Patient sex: M
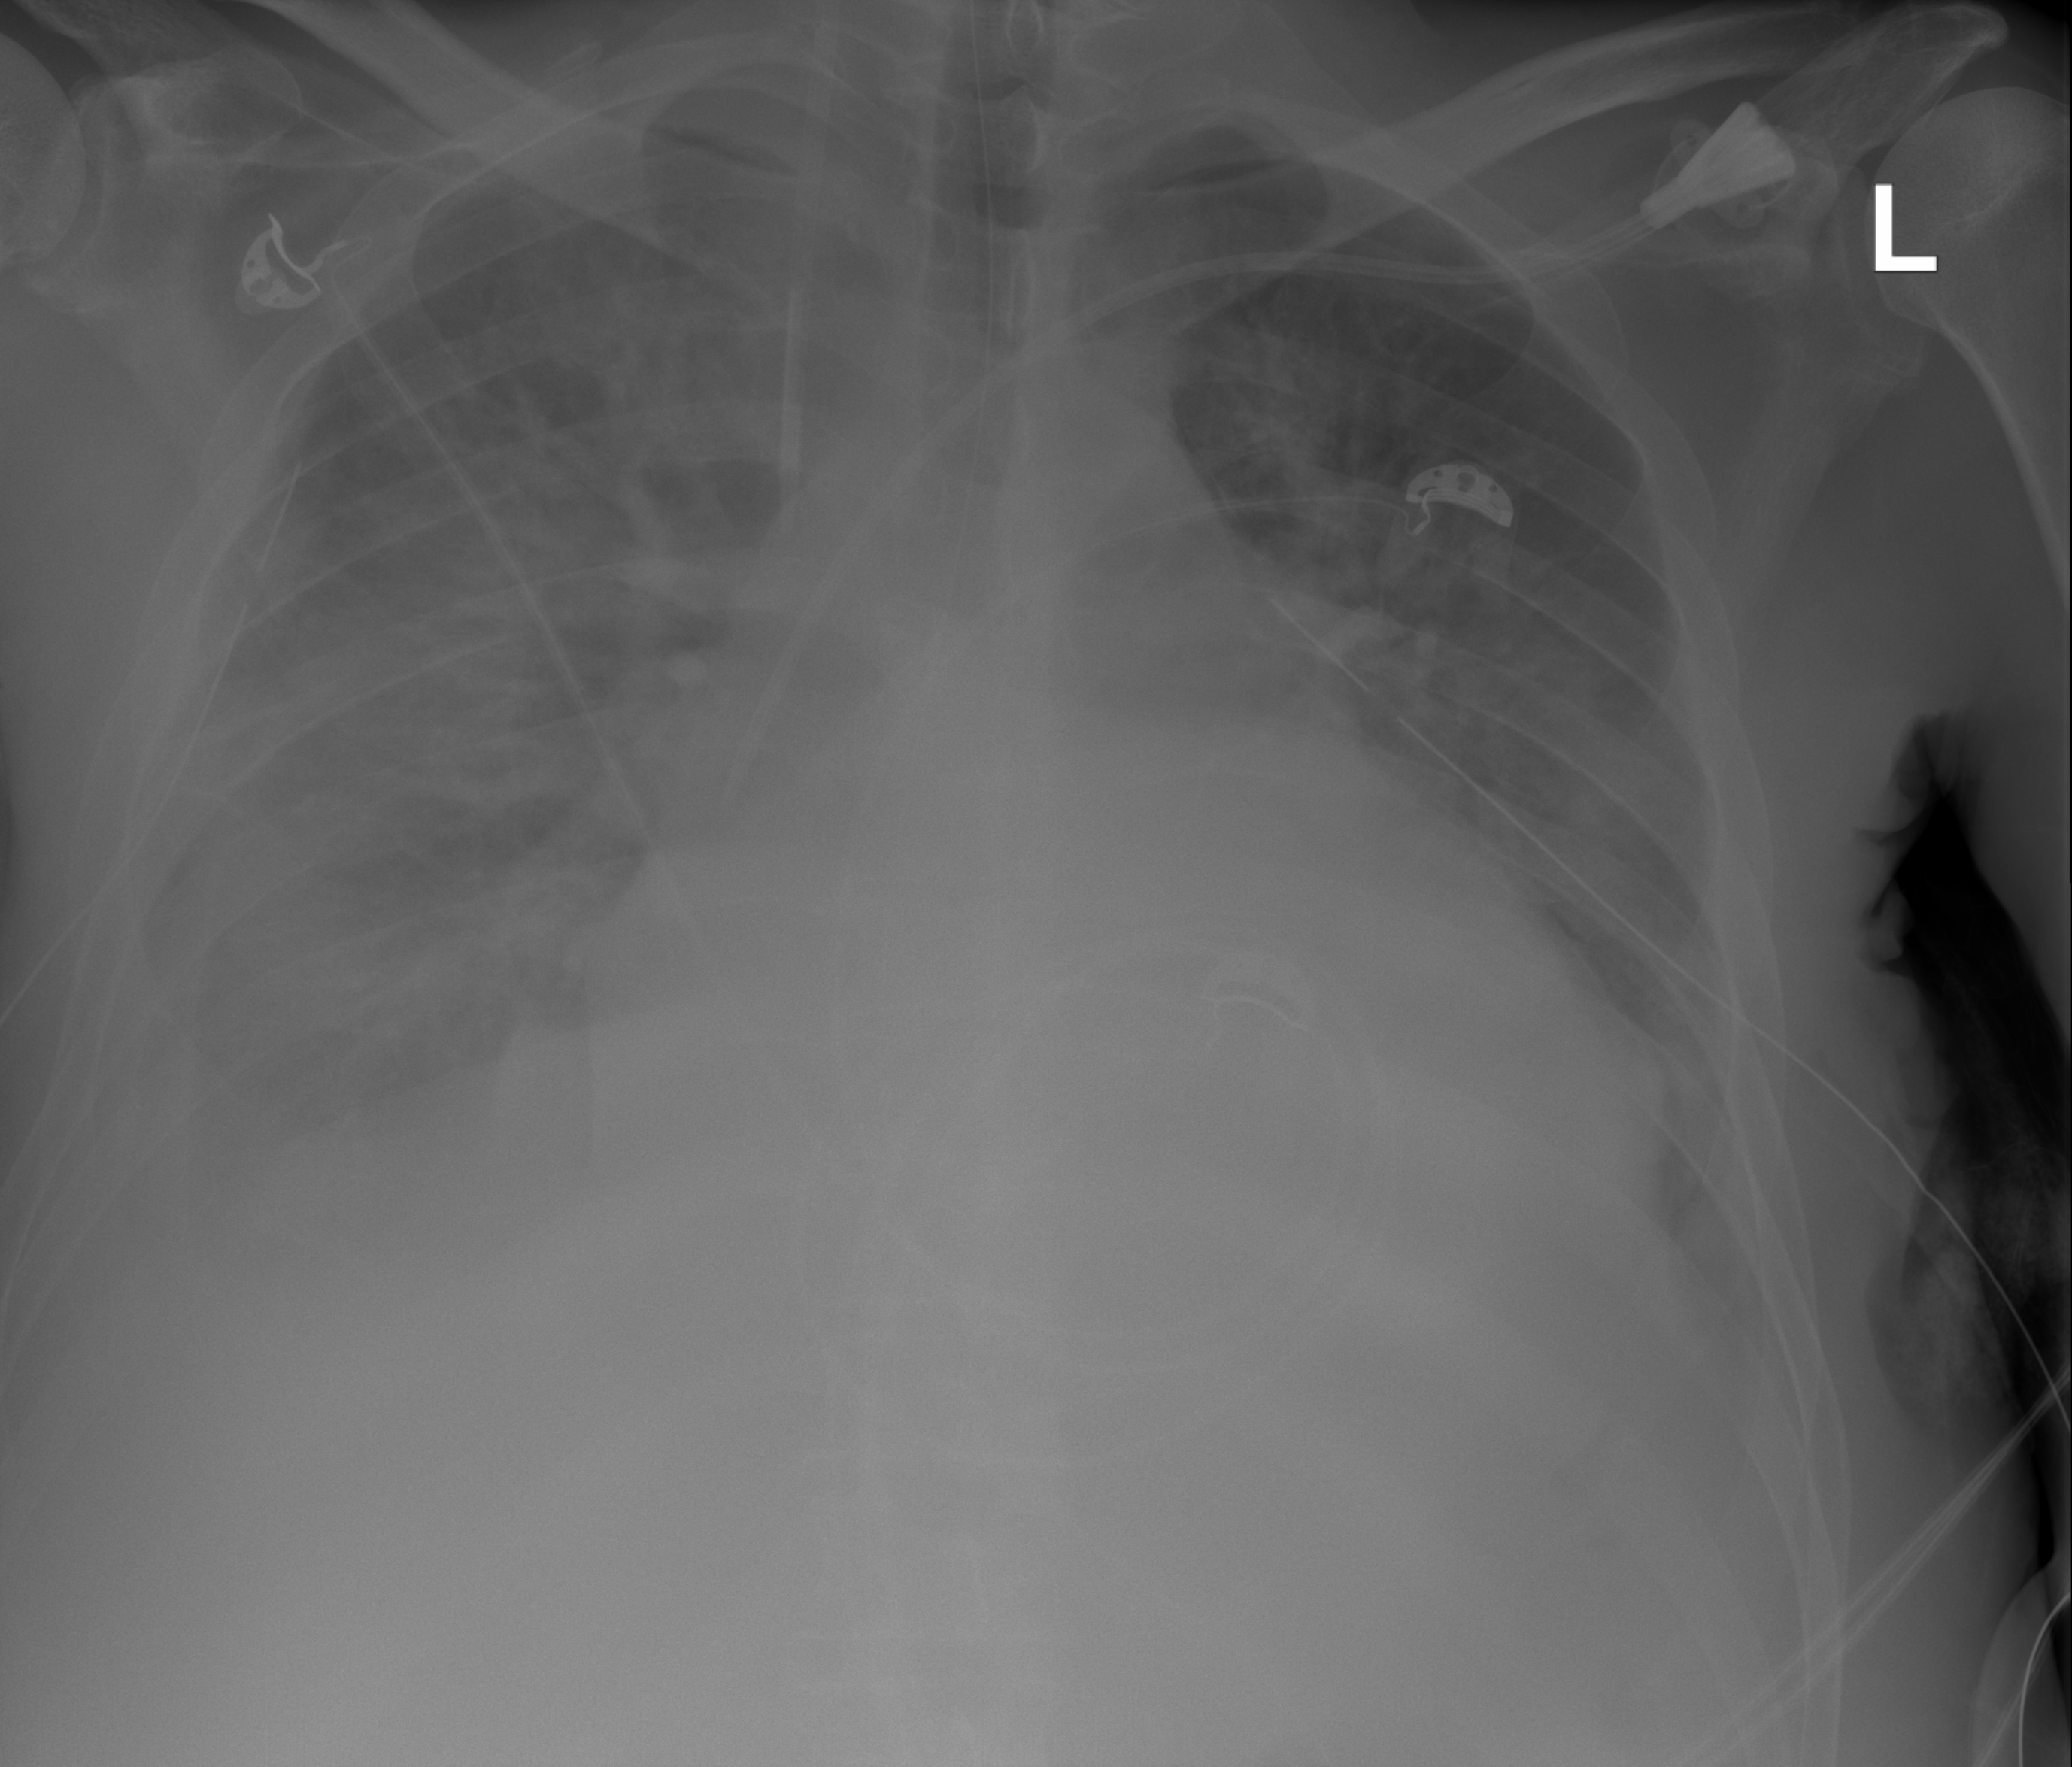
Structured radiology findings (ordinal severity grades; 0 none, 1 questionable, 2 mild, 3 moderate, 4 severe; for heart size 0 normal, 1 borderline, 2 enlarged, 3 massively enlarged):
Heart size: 3
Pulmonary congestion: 3
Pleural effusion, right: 3
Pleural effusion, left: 2
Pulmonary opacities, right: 2
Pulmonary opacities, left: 2
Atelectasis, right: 3
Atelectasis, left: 3